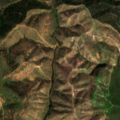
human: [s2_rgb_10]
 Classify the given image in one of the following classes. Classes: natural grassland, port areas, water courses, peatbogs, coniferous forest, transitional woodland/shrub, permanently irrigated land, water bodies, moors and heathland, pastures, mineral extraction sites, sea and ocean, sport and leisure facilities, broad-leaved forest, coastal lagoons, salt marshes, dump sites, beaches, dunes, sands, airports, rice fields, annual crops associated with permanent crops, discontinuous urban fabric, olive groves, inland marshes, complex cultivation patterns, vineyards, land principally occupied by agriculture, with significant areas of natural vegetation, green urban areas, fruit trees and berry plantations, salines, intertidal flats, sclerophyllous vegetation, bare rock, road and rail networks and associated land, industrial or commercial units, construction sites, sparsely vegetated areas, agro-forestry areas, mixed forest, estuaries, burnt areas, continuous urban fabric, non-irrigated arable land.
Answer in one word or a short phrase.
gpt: non-irrigated arable land, agro-forestry areas, broad-leaved forest, transitional woodland/shrub